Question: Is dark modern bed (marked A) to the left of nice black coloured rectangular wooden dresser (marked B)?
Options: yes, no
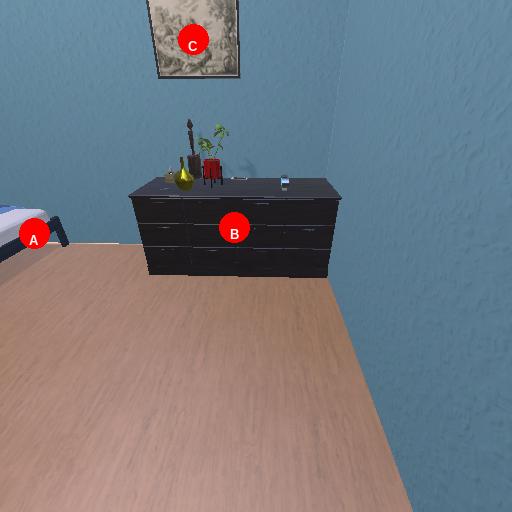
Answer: yes